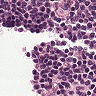
Metastatic tissue present: no